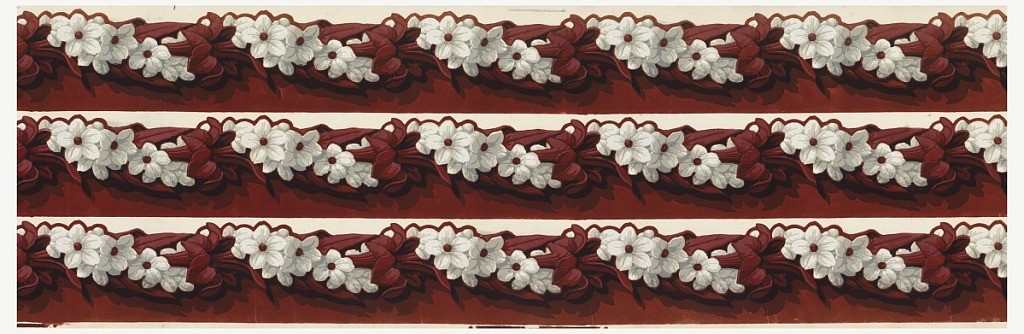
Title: Border
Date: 1840s
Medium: Block-printed
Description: Printed three across, white floral spray and red leaves, heavily shaded.